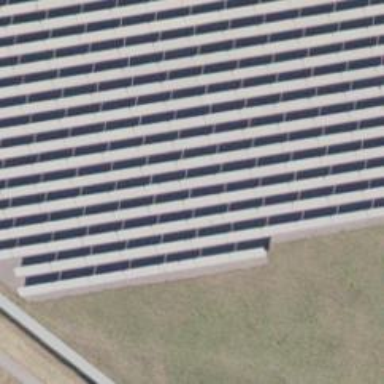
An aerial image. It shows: Solar power plant using photovoltaic technology.